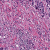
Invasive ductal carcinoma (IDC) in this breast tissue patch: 1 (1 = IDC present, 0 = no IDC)